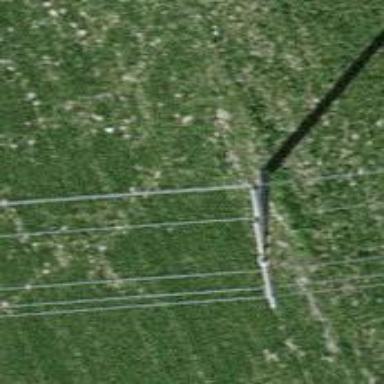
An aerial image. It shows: Power line is depicted.